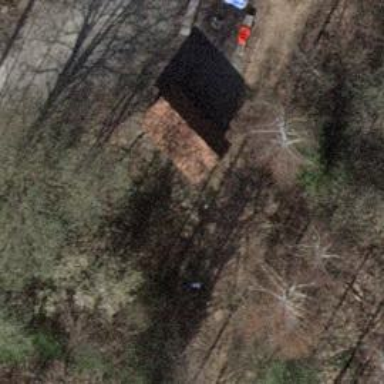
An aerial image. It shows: Shelter.